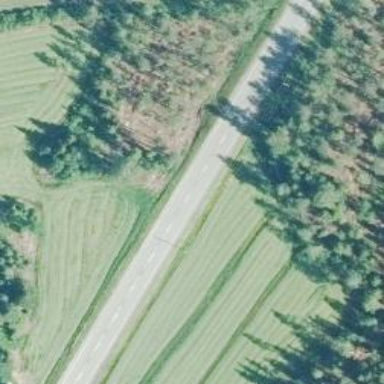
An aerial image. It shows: Secondary road with asphalt surface.